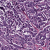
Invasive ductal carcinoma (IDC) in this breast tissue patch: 1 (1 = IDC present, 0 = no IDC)